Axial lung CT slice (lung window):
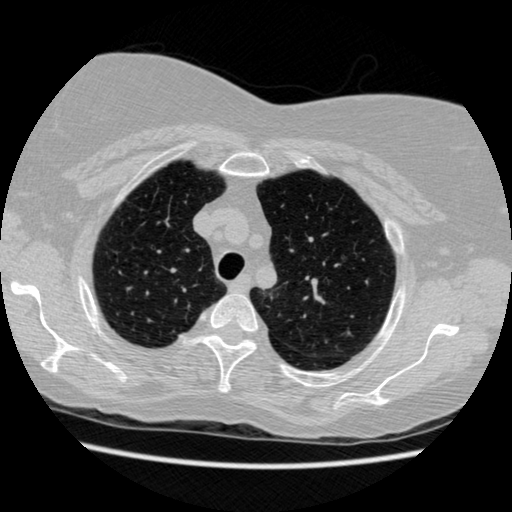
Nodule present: no